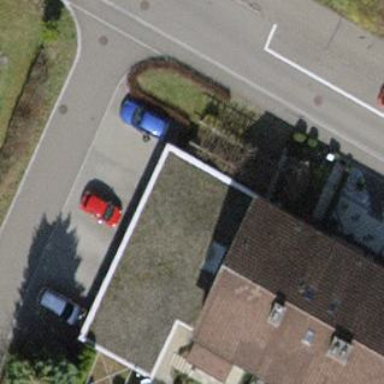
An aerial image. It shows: Group of garages.